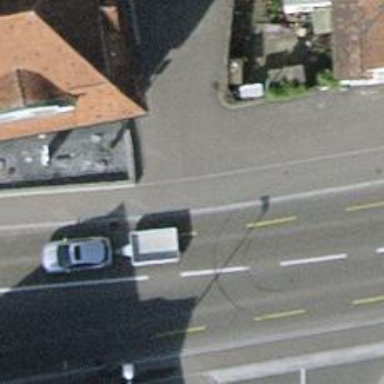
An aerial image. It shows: Unmarked crossing on the road.